Field crop: maize
Growth stage: 2
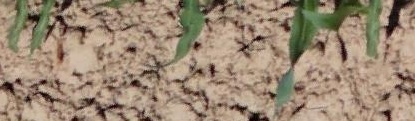
Species: maize